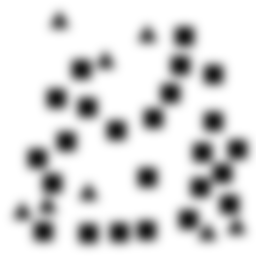
Squares: 24
Triangles: 8
Stars: 0
Total shapes: 32